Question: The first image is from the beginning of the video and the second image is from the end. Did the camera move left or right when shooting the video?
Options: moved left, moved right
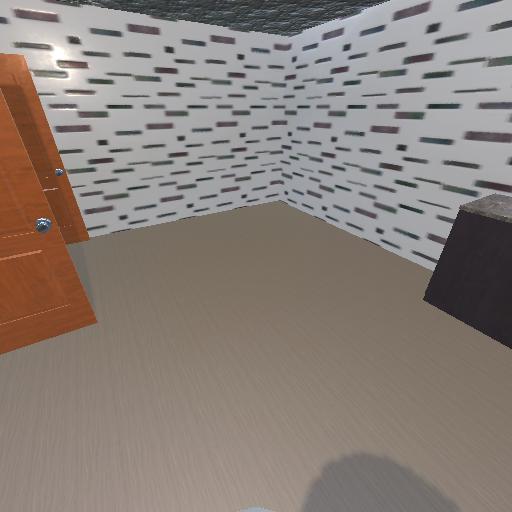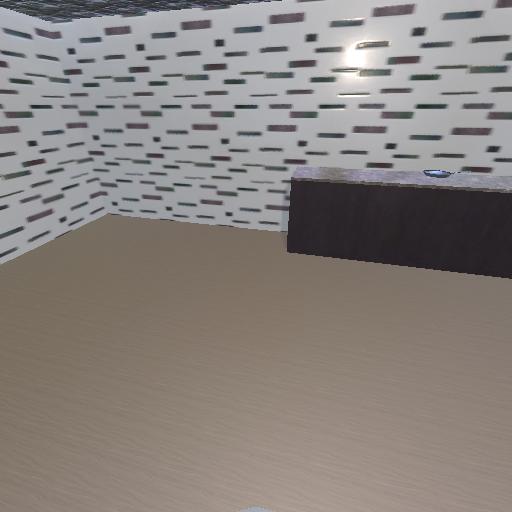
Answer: moved left